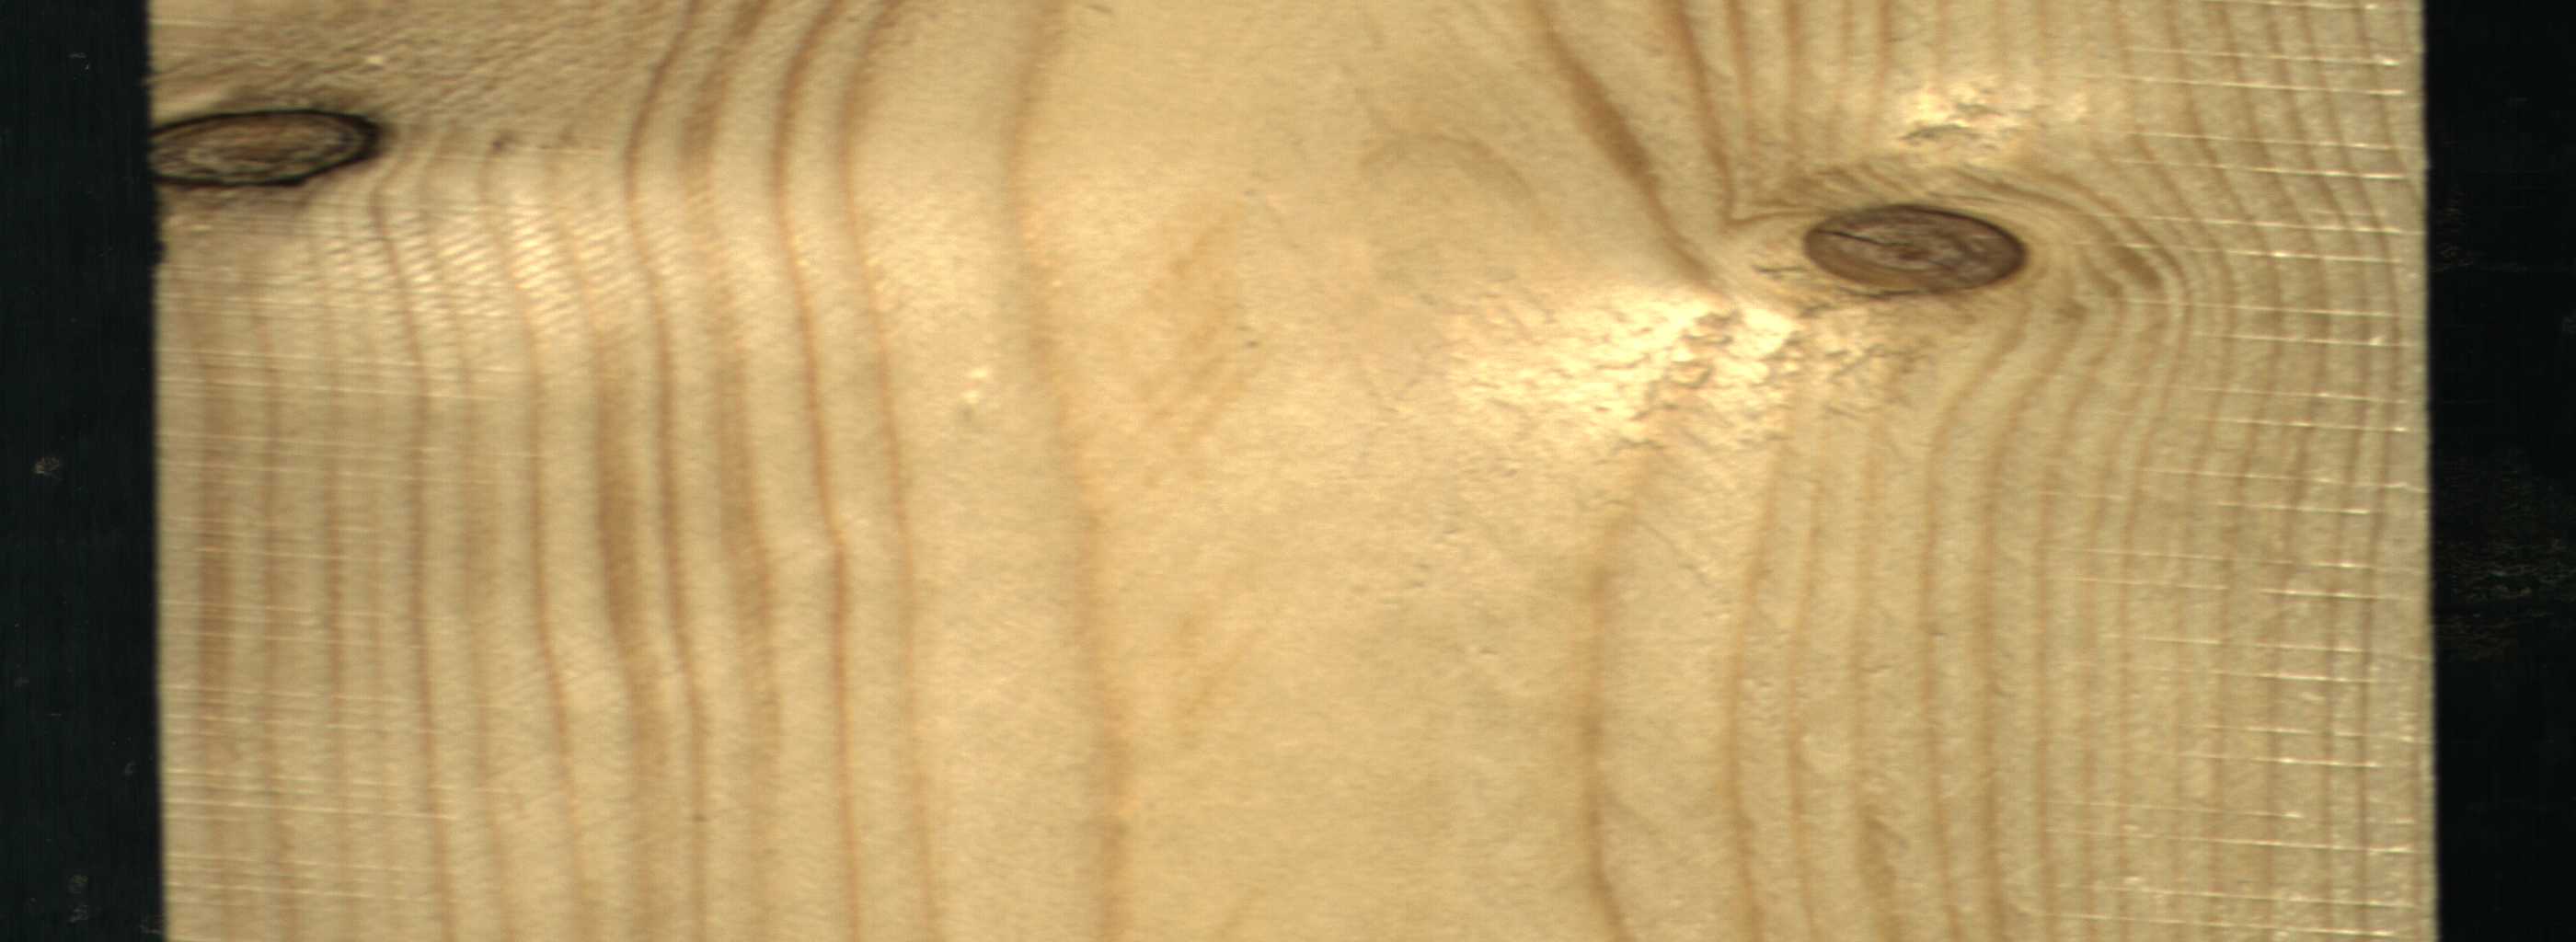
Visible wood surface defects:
knot_with_crack
Dead_Knot
Dead_Knot
Live_Knot